Question: I am working on an embedded project (ARM7). In my application I have to store lots of Chinese characters which waste around 300k of my flash. The current font encoding is Unicode which comprises 22 bytes for every character because every glyph is 12*12 plus one line space on left and bottom side which makes it 169 pixel (22 bytes) (see the example). As an example, the Unicode for this Chinese character

is as follows:
/* unicode5939*/
0x40, 0x44, 0x4c, 0x54, 0x64, 0xff, 0xff, 0x44,
0x54, 0x4c, 0x44, 0x40, 0x0, 0x8, 0x11, 0x11,
0x0, 0x8, 0x82, 0x20, 0x4, 0x0.
The current Unicode is like this: the upper 8 rows of the glyph are exactly equal to first 13 bytes of the Unicode (column based not row based, from right upper side). The rest 9 bytes represent the 5 bottom rows of the glyph (look at the right side from the left side, column by column put 0 and 1 in a byte until the byte gets full and so on).
If we do RLE compression on this Unicode (bitwise) the result needs more than 22 bytes to store the repetition number for every run (As far as I did it by hand). So I want to do another type of compression. Any clue?
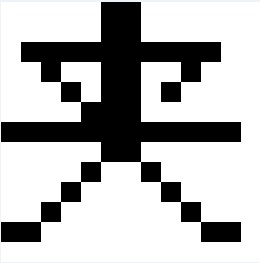
Answer: Font compression could be handled even on per/glyph basis using e.g. arithmetic coding with say 4-bit neighborhood:
'''
[ 4 ] [ 3 ] [ 2 ]
[ 1 ] ( x )
'''
Each neighborhood of pixels p1,p2,p3,p4 codes the probability of x==0 vs x==1, which is updated after the bit 'x' is processed; Unlike Huffman coder, an arithmetic coder is able to compress symbols in smaller units than a single bit, the limit given by Shannon's information theory.
'''
Context, count bits per symbol
Zeros[ 0] = 45 Ones[ 0] = 4 19.987
Zeros[ 1] = 7 Ones[ 1] = 4 10.402
Zeros[ 2] = 6 Ones[ 2] = 0 0.000
Zeros[ 3] = 2 Ones[ 3] = 2 4.000
Zeros[ 4] = 6 Ones[ 4] = 5 10.934
Zeros[ 5] = 0 Ones[ 5] = 1 0.000
Zeros[ 6] = 2 Ones[ 6] = 0 0.000
Zeros[ 7] = 9 Ones[ 7] = 4 11.576
Zeros[ 8] = 5 Ones[ 8] = 13 15.343
Zeros[ 9] = 1 Ones[ 9] = 3 3.245
Zeros[10] = 4 Ones[10] = 0 0.000
Zeros[11] = 1 Ones[11] = 3 3.245
Zeros[12] = 2 Ones[12] = 2 4.000
Zeros[13] = 1 Ones[13] = 0 0.000
Zeros[14] = 1 Ones[14] = 5 3.900
Zeros[15] = 3 Ones[15] = 3 6.000
Total 92.634 bits = 12 bytes
vs. no context,
Zeros = 95 Ones = 49 133.212 bits = 17 bytes
'''
The obvious question is how to initialize the array:
1) use a fixed, i.e. static model of the frequencies
2) use fully adaptive model, assuming 50:50 chance in the beginning
3) use a set (2-256?) of fixed models, that best characterizes the glyph
4) start with some model from a precalculated set and update
A complete model would require 32 bytes to encode values of 0..169, and thus can't be passed with a character unless very strongly (and cleverly) compressed.
If a single (or very few global static tables are used), one can also enlarge the table to 5,6,7 -pixel neighborhoods, or embed information of pixel position to the table (this method fails to encode the condition 'x is at bottom line'):
'''
[ B ] [ C ] [ D ], where A,B,C,D = 00 for 'white'
[ A ] (x) 11 for 'black'
01/10 for pixel outside canvas
or
[ 1 ] [ 3 ] [ 4 ] [ 5 ] [ 6 ] + [ x is next to border? ]
[ 0 ] [ 2 ] (x)
'''
Further reading:
- <URL>
- <URL>